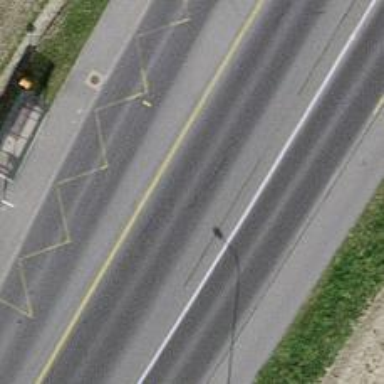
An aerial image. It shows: Bus stop with designated public transport stop position.